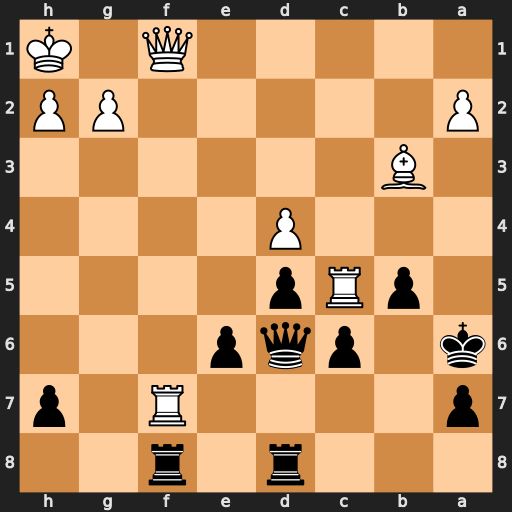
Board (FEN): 3r1r2/p4R1p/k1pqp3/1pRp4/3P4/1B6/P5PP/5Q1K
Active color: b
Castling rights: -
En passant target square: -
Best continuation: Rxf7 Qxf7 Rf8 Qxf8 Qxf8